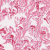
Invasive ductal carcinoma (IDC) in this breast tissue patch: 0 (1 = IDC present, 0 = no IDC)